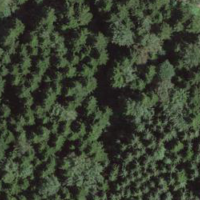
EUNIS habitat code: 43
Species observed at this site:
Gonepteryx rhamni